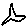
Label: star